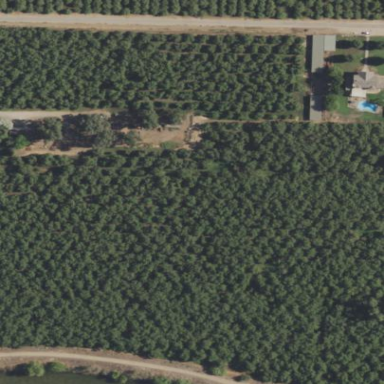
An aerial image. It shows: Orchard filled with walnut trees.